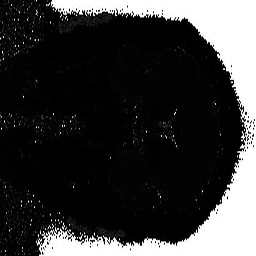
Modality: T2starmap
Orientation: coronal
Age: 23
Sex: female
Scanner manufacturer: siemens
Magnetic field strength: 3 T
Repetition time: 0.043 s
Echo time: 0.00184 s